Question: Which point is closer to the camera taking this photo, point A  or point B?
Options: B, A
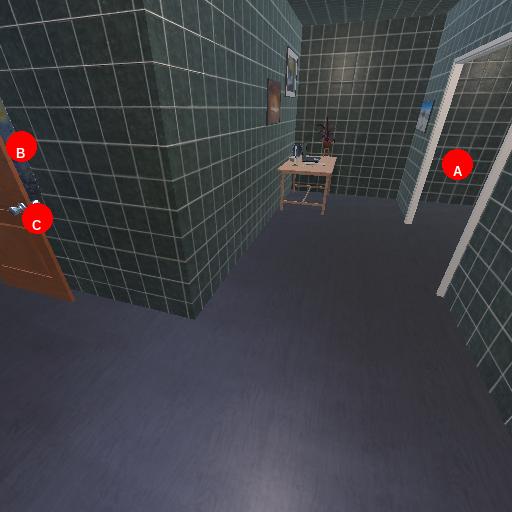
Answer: B